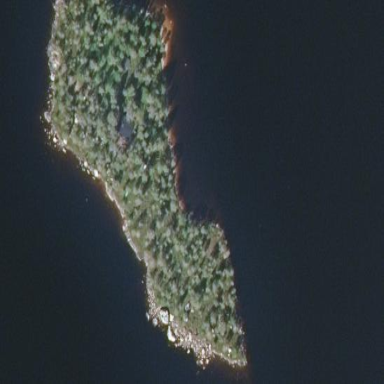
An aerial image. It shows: Islet.